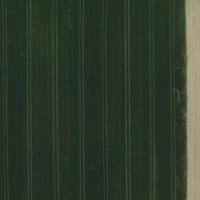
EUNIS habitat code: 52
Species observed at this site:
Cardamine pratensis